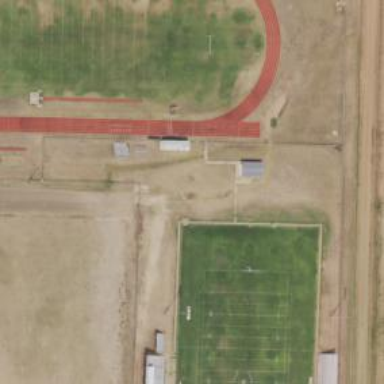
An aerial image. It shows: Track located within leisure land area.